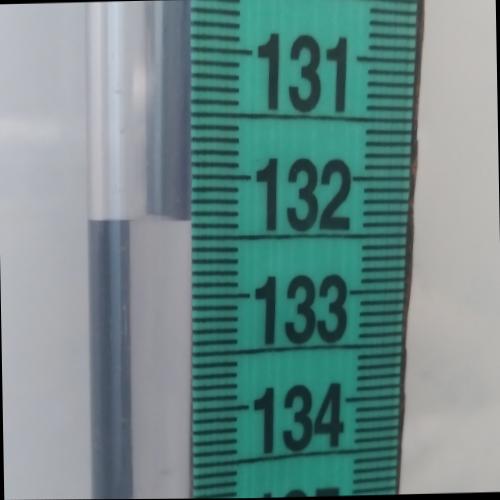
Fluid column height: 132.4 cm